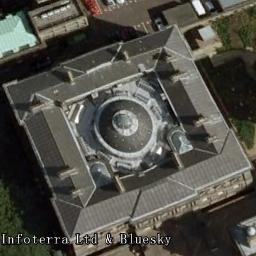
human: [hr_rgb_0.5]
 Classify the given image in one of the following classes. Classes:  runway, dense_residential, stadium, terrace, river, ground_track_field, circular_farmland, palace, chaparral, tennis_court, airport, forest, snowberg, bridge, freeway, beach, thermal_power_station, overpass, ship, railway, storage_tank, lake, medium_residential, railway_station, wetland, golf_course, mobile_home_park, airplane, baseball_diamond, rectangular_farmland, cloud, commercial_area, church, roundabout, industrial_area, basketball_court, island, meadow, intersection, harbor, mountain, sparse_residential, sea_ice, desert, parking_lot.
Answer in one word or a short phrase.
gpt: church